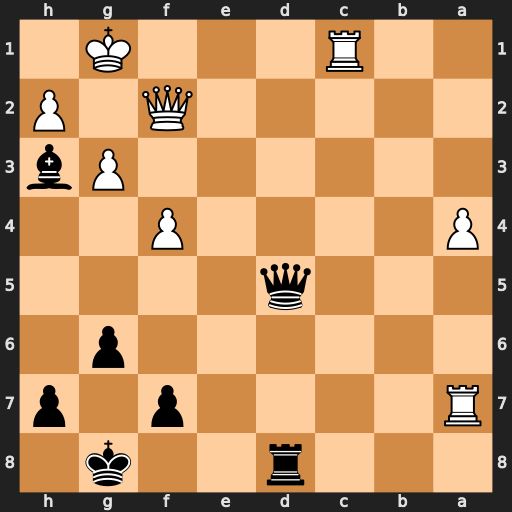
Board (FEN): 3r2k1/R4p1p/6p1/3q4/P4P2/6Pb/5Q1P/2R3K1
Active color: b
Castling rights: -
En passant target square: -
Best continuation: Qd1+ Rxd1 Rxd1+ Qe1 Rxe1+